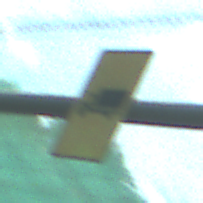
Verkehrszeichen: KFZZulaessigeGesamtmasse3Komma5TOhnePfeilsymbol
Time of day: MorningAfternoon
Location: Roofed (Special)
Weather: PartlyCloudy
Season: NotSpecified
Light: Natural